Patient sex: M
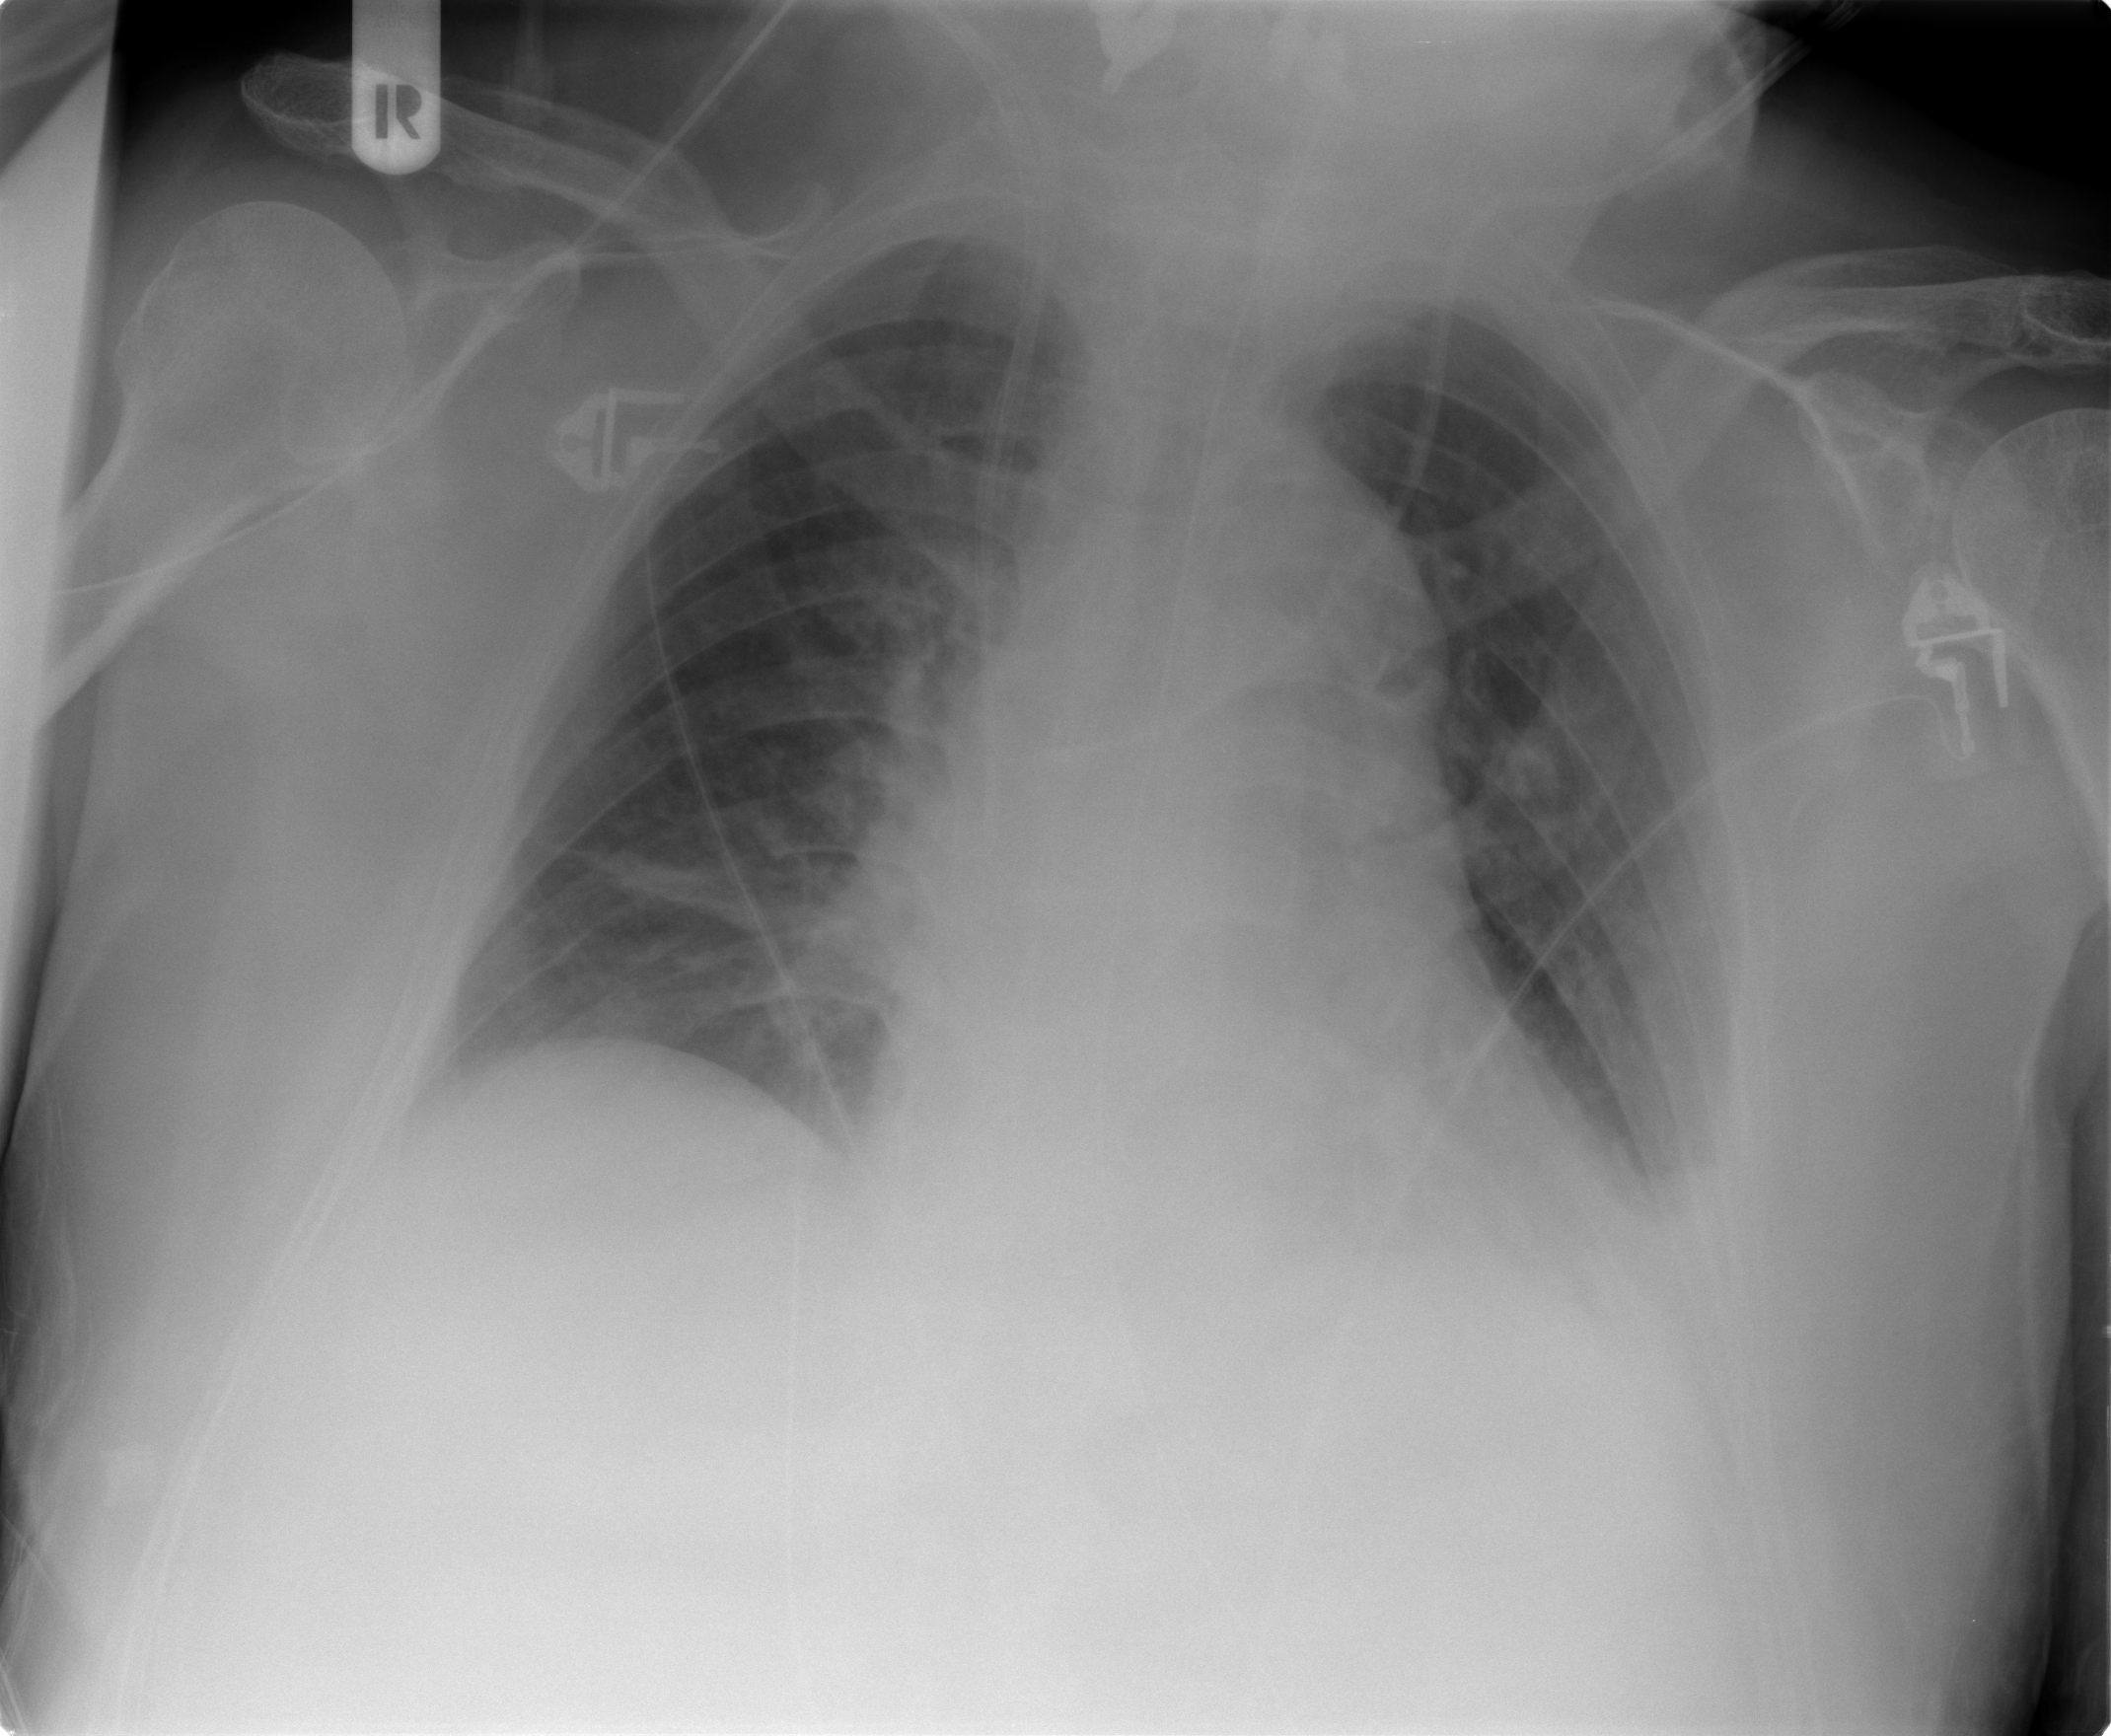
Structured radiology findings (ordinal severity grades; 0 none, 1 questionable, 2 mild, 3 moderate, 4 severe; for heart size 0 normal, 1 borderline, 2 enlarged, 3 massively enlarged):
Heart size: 2
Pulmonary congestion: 2
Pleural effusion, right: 1
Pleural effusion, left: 2
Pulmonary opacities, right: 0
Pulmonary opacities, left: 0
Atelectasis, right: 2
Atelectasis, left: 2